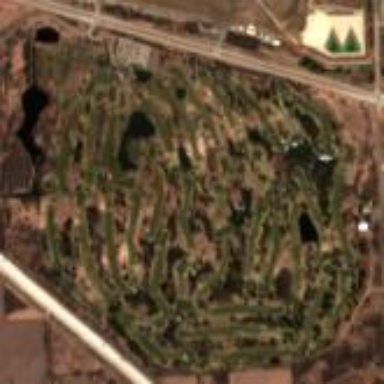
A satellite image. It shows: Golf course.